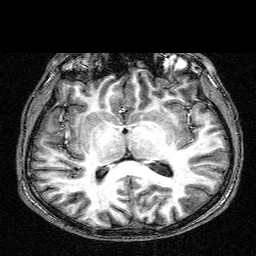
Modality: T1w
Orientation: coronal
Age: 24
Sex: male